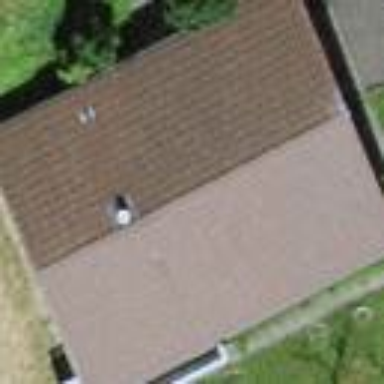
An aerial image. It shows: Simple house.